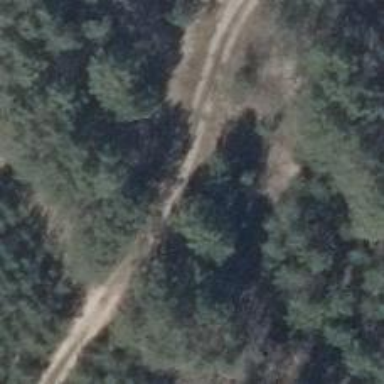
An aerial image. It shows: Dirt track with grade 4 tracktype.